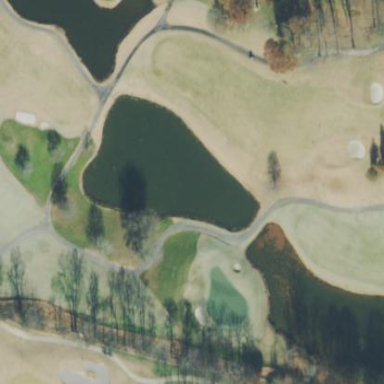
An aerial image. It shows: Picturesque scene of golf course with lateral water hazard.